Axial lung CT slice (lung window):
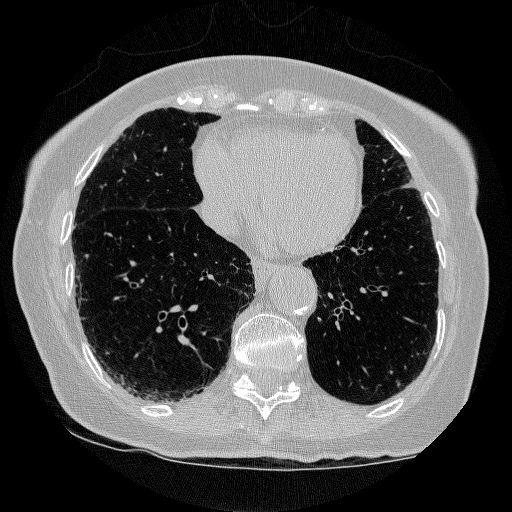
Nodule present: no